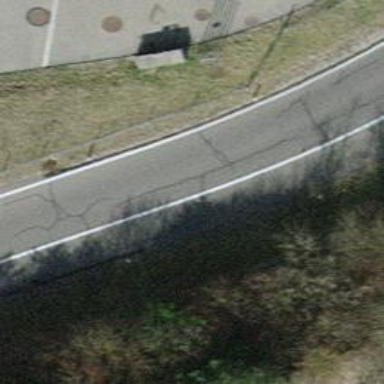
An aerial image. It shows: Asphalt trunk link highway that is part of motorroad.